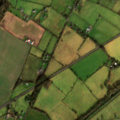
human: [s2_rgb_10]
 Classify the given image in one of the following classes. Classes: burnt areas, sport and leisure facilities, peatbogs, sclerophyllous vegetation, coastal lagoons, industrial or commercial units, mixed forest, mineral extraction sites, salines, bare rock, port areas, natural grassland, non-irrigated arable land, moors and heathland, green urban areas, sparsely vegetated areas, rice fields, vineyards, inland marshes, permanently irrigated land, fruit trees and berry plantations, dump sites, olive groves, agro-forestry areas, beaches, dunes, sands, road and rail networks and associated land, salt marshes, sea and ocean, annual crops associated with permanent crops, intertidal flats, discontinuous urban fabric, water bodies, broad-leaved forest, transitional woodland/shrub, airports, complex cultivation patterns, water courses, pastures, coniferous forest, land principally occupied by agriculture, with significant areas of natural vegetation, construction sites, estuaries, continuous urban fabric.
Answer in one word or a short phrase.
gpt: non-irrigated arable land, pastures